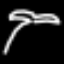
Label: palm tree